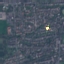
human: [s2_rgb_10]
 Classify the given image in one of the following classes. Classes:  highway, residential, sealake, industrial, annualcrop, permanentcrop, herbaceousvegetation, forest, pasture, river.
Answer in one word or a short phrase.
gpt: Residential